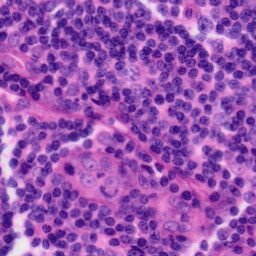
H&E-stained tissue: Tonsil